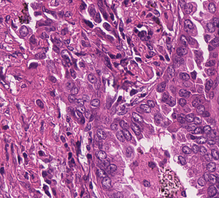
Tumor epithelial tissue: yes
Tumor-associated stroma tissue: yes
Normal tissue: no